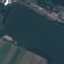
Label: River